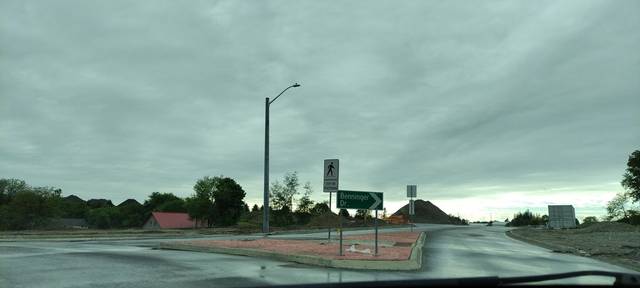
Region: Canada
Coordinates: 43.404, -80.539